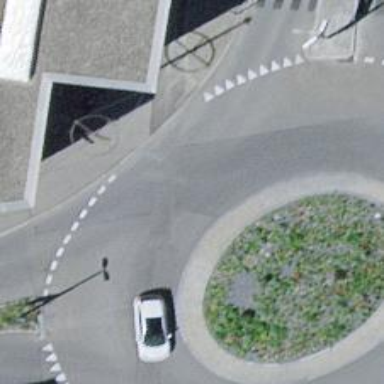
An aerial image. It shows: Primary highway with asphalt surface leading to roundabout.